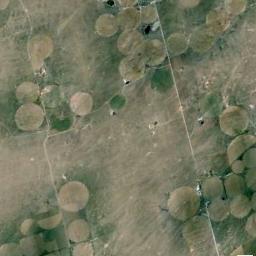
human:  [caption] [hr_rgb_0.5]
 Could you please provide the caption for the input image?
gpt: Several circular farmlands with different radii are on the wasteland .

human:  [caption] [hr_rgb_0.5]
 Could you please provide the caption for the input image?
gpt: There are some bare circle farmland in the green land .

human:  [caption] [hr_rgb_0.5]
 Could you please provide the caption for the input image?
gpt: There is a round field in the lower right corner .

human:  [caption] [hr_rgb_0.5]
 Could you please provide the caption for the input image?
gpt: Many green and tan mixed circular farmland of different sizes, With incomplete gardens and semicircles .

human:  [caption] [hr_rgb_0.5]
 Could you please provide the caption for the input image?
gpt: There are many circular farmlands distributed irregularly .